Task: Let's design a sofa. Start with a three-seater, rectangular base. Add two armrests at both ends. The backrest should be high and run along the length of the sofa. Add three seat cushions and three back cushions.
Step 320:
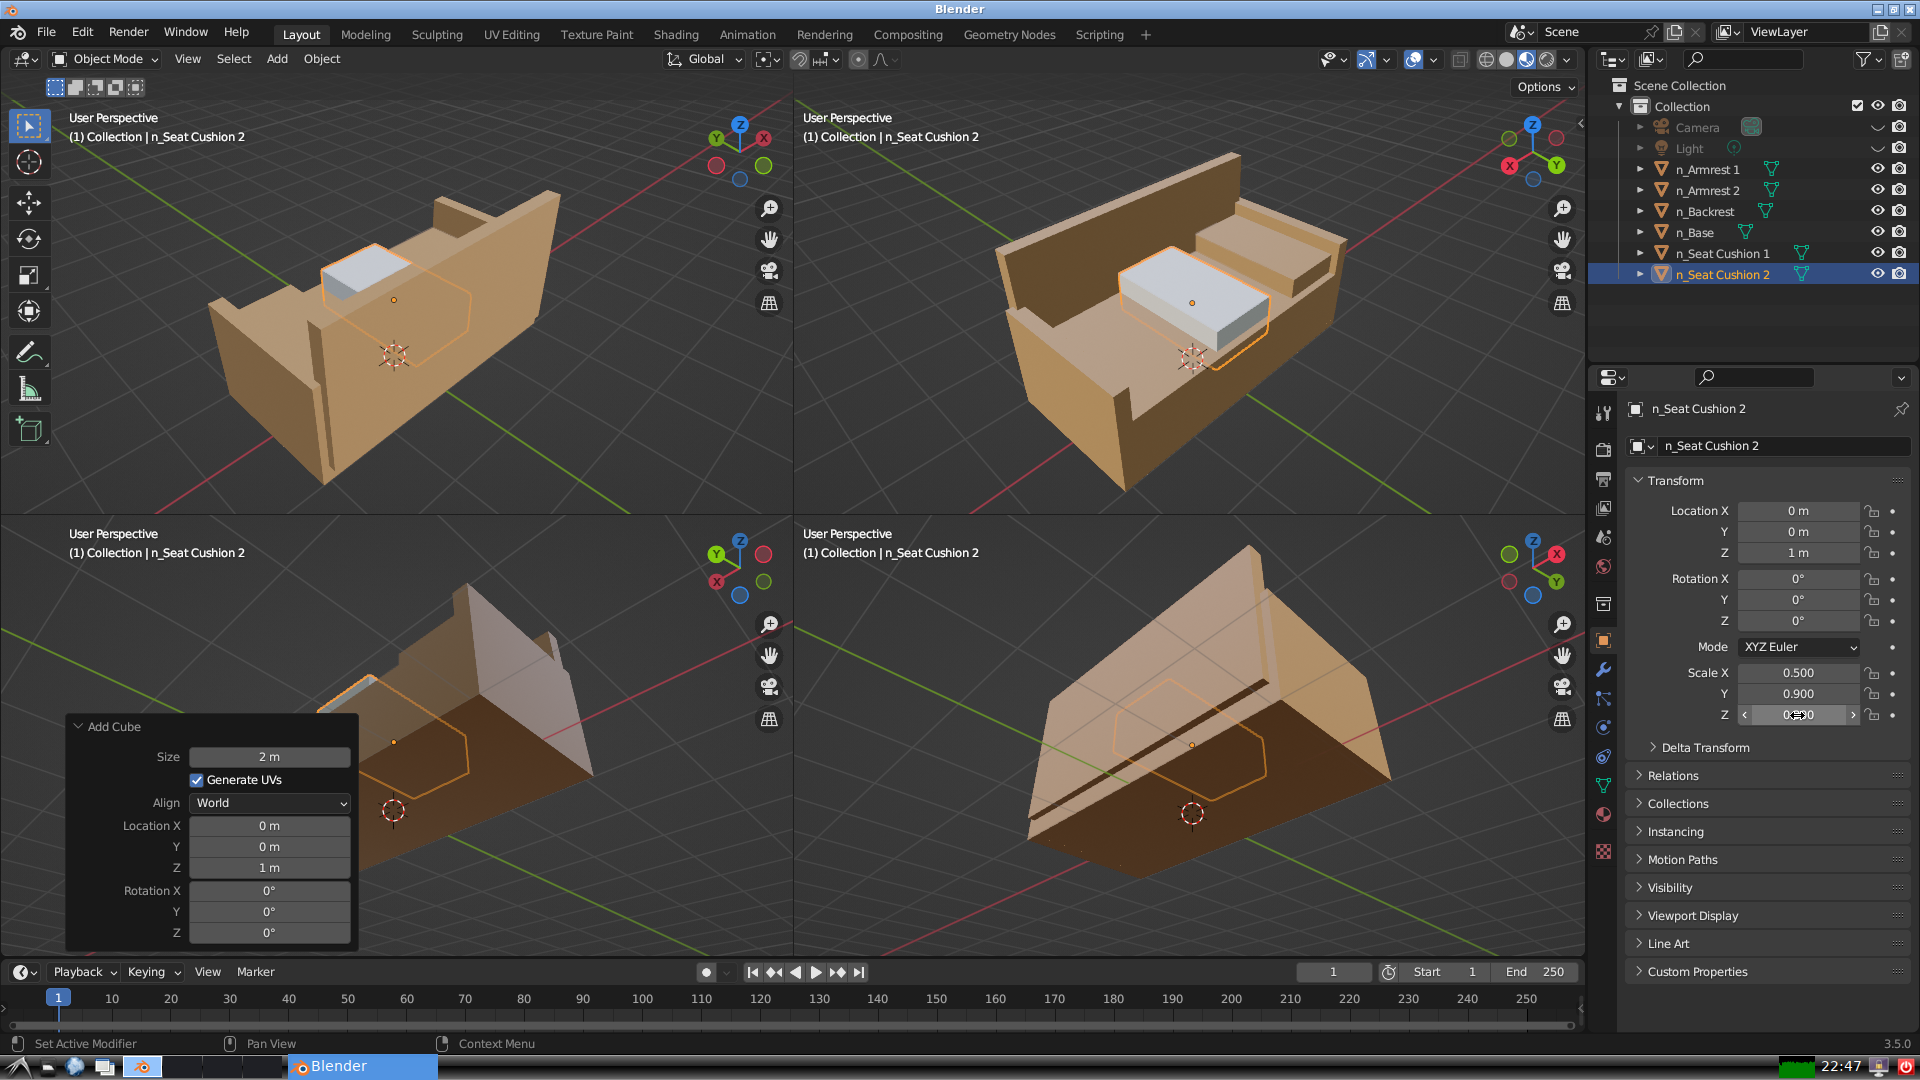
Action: {"mouse_move": [960, 540]}